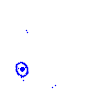
Particle: electron